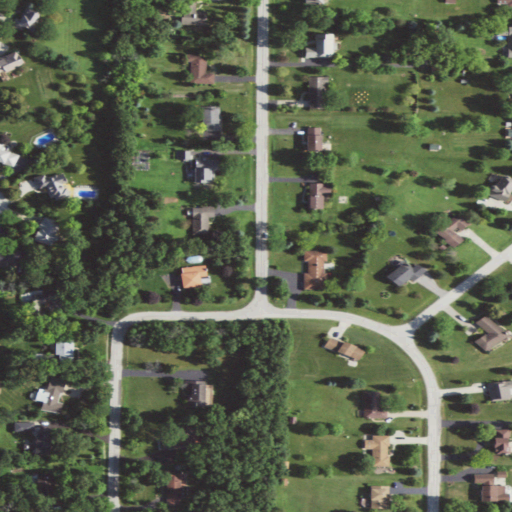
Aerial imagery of mountain in Illinois named Leahy Hill containing open development, low intensity development, mixed forest, and deciduous forest